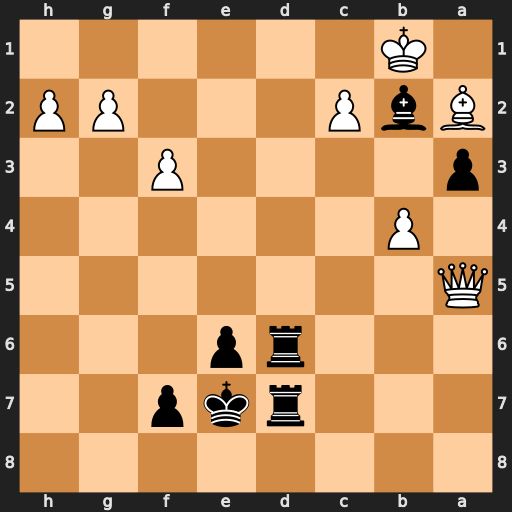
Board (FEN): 8/3rkp2/3rp3/Q7/1P6/p4P2/BbP3PP/1K6
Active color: b
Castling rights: -
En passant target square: -
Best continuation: Rd1#